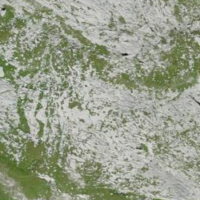
EUNIS habitat code: 48
Species observed at this site:
Silene acaulis
Hieracium villosum